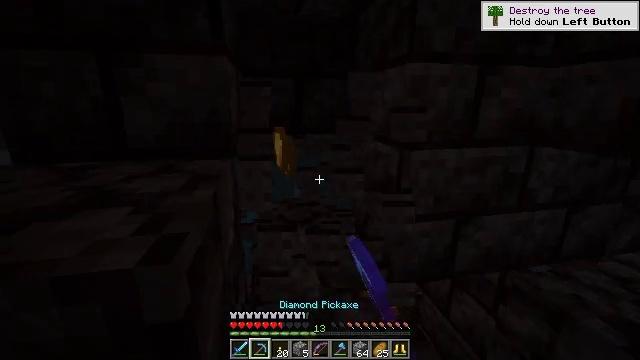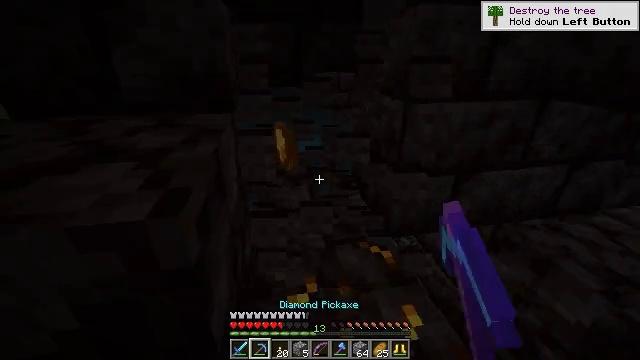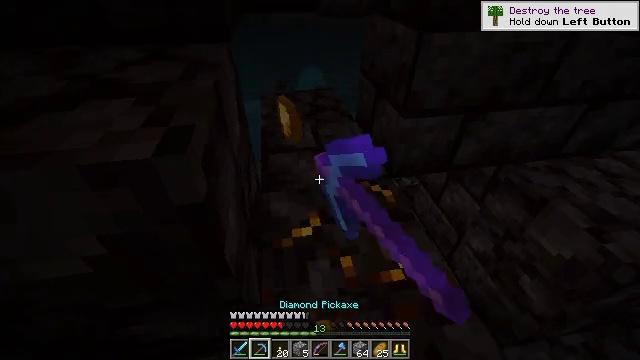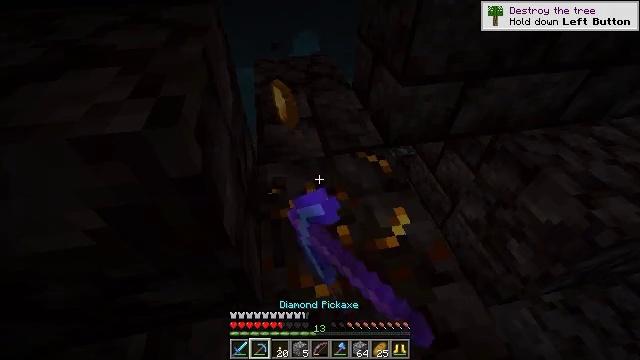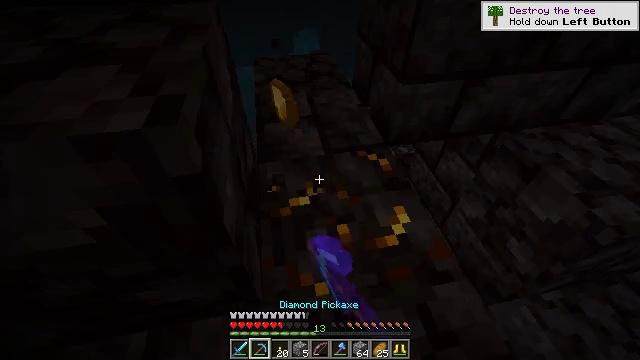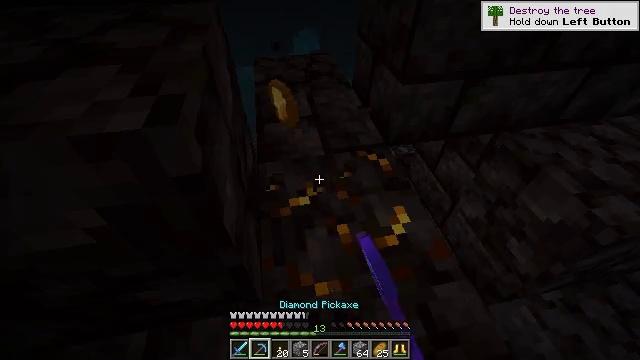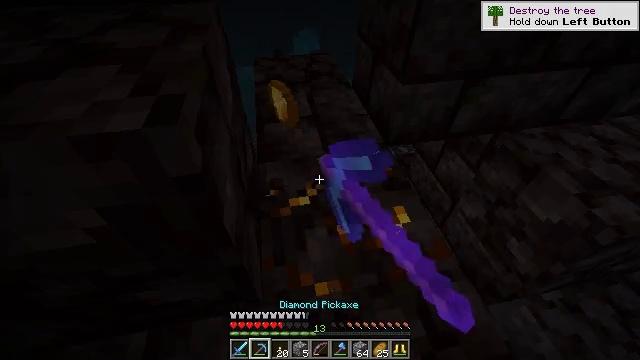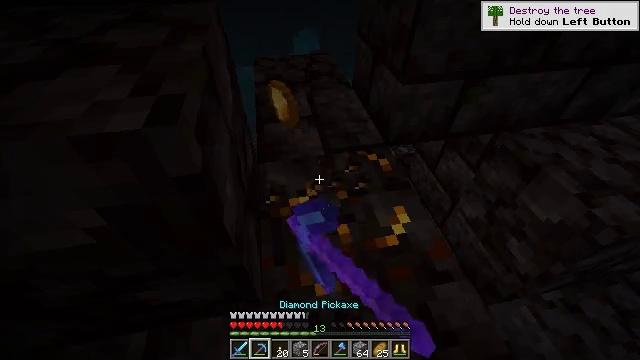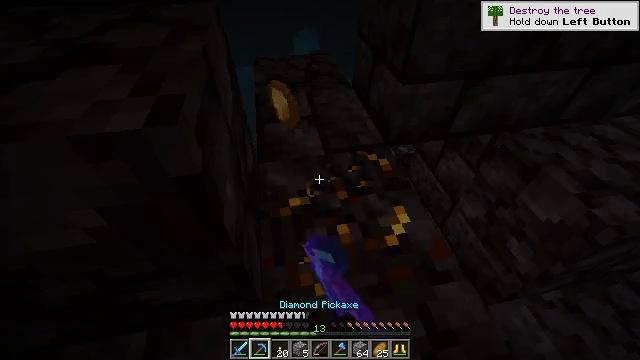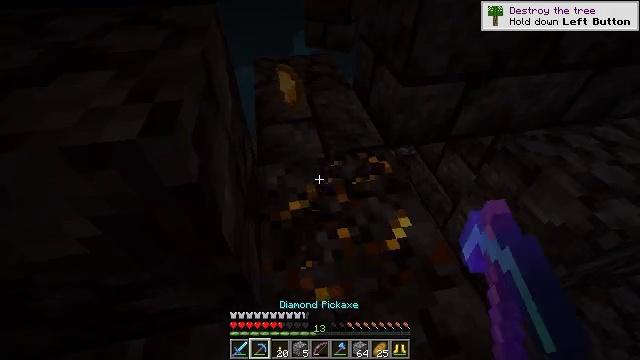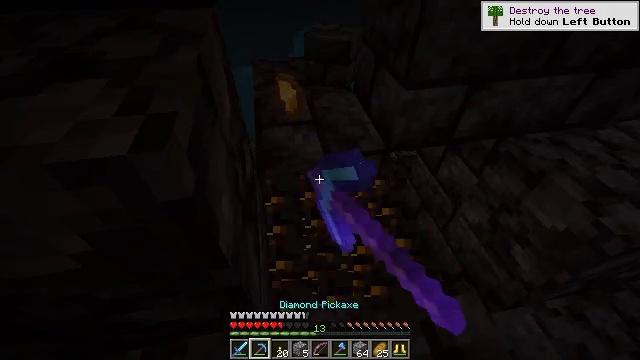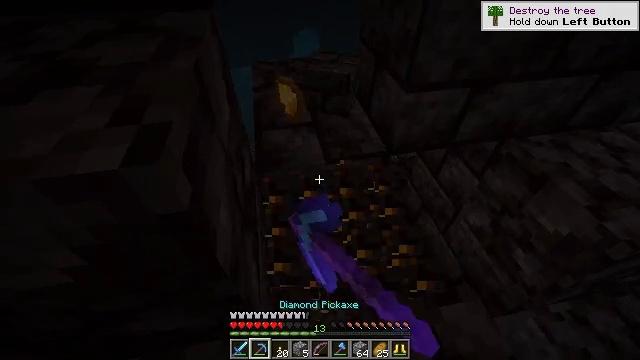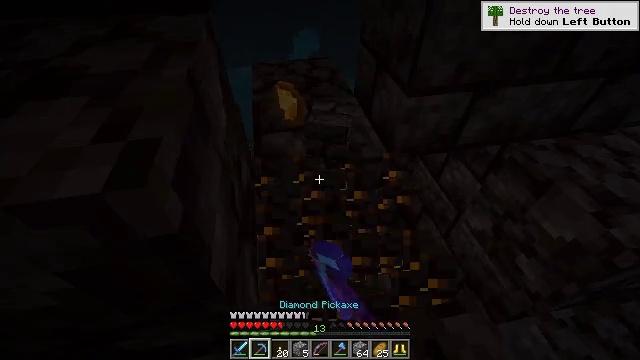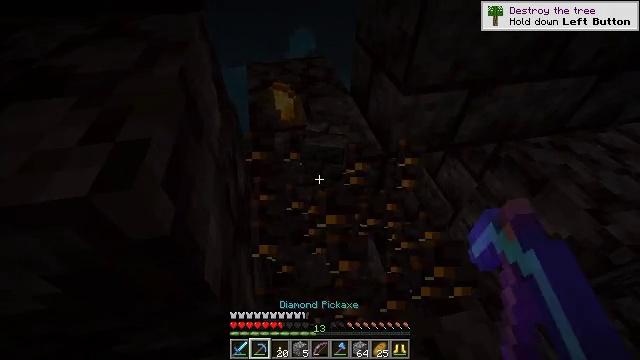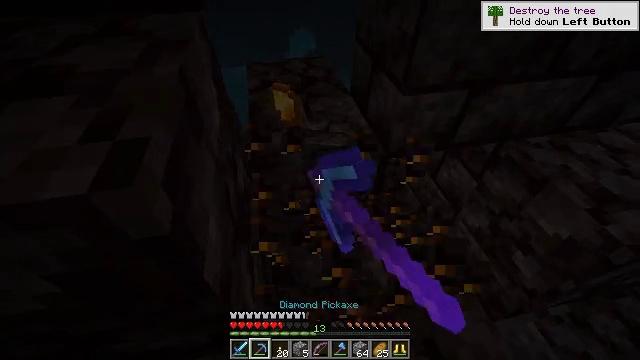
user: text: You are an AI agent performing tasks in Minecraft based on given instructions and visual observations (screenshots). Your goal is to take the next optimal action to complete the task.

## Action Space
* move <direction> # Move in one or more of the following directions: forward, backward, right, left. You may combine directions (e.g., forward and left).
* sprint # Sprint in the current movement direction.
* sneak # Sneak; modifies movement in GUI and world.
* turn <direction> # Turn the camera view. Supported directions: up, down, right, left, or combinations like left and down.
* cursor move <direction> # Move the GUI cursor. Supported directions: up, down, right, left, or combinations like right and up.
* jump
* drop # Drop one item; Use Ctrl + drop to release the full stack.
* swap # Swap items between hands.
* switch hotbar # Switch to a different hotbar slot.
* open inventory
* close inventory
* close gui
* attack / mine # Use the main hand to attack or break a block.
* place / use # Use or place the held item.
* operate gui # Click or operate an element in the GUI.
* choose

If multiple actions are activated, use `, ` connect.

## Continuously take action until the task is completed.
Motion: motion action
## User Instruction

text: Break the gilded blackstone for gold nuggets.
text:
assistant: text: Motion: sneak, turn down, attack / mine
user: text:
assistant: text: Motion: sneak, turn down, attack / mine
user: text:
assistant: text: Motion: sneak, turn right and down, attack / mine
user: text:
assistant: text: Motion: sneak, attack / mine
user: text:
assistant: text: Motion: sneak, attack / mine
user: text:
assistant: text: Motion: sneak, attack / mine
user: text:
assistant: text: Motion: sneak, attack / mine
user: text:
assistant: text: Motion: sneak, attack / mine
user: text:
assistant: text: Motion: move forward, sneak, attack / mine
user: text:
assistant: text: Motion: move forward, sneak, attack / mine
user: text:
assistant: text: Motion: move forward, sneak, attack / mine
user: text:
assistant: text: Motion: sneak, attack / mine
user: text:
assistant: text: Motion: sneak, attack / mine
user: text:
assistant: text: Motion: sneak
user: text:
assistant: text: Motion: sneak